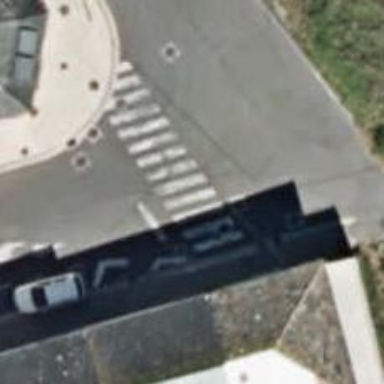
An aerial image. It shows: Zebra crossing on the road.